Question: I would like to know how to calculate the minimum size of a display layer so that it will always cover up it's canvas regardless of it's rotation.
The image below depicts a canvas (black rectangle) with the dimensions of .
Center-aligned and center-registered, so that the canvas is completely covered at 0 degrees (image 1) and 90 degrees (image 2), a gradient display layer has been resized proportionately from (same size of the canvas) to , so that the original minimum length matches the maximum length of the canvas. However, as shown in image 3, some angles will not completely cover the canvas by using this basic proportionate-resizing logic.
How can I determine the minimum size (without excess) for the gradient display layer so that when it's center-aligned and center-registered, regardless of it's angle, it will always cover the canvas?

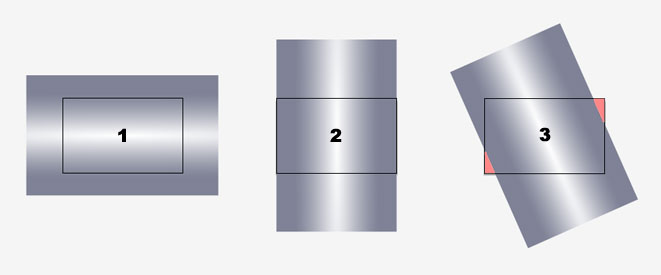
Answer: re-posting as an answer:
wouldn't it just be a square whose sides equal the diagonal of the black rectangle? (or sqrt(1280^2 + 800^2))